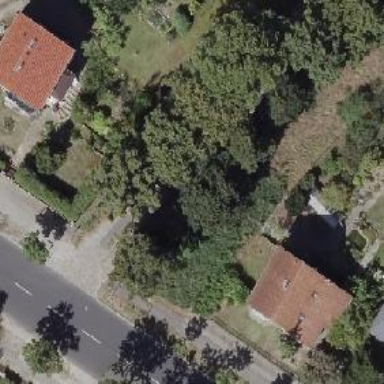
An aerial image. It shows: Residential road.